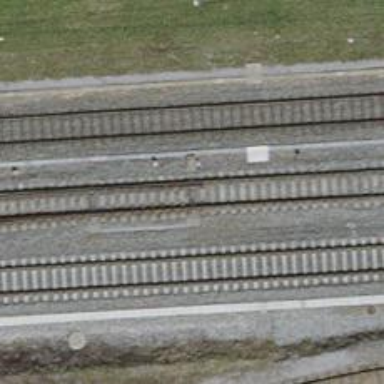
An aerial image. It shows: Single-track railway with electrified contact lines.